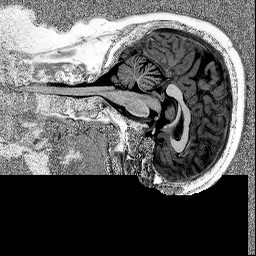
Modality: MP2RAGE
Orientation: sagittal
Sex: female